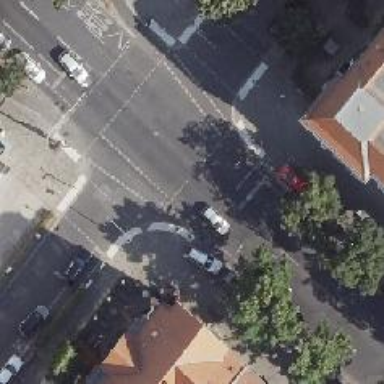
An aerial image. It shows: Road with traffic signals at the crossing.